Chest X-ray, AP view. Patient: 14 years old, sex M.
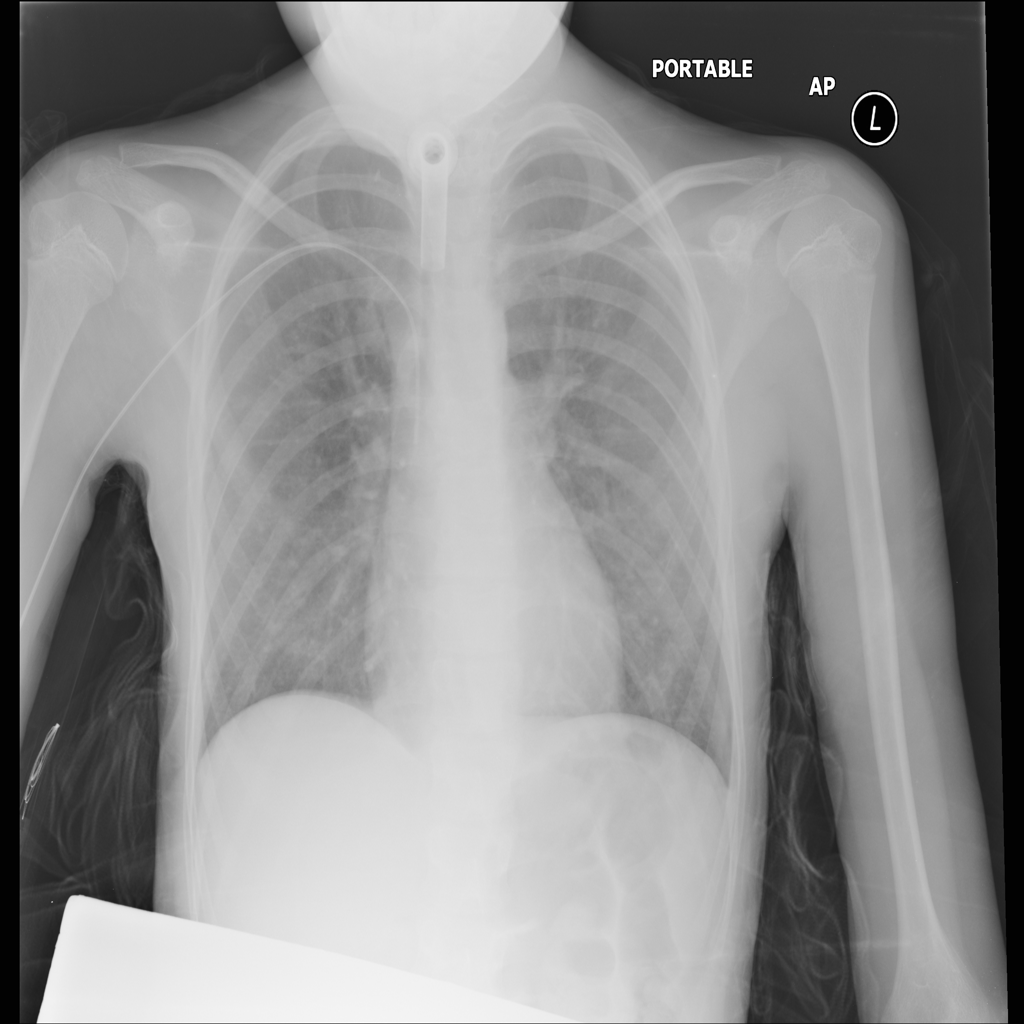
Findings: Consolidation